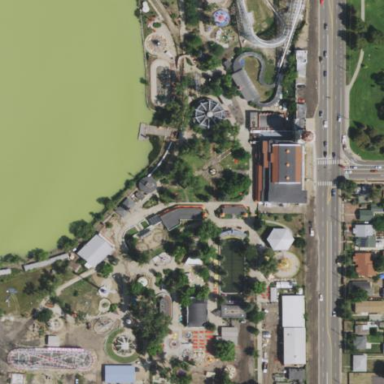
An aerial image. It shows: Theme park.